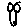
Label: moon